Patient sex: M
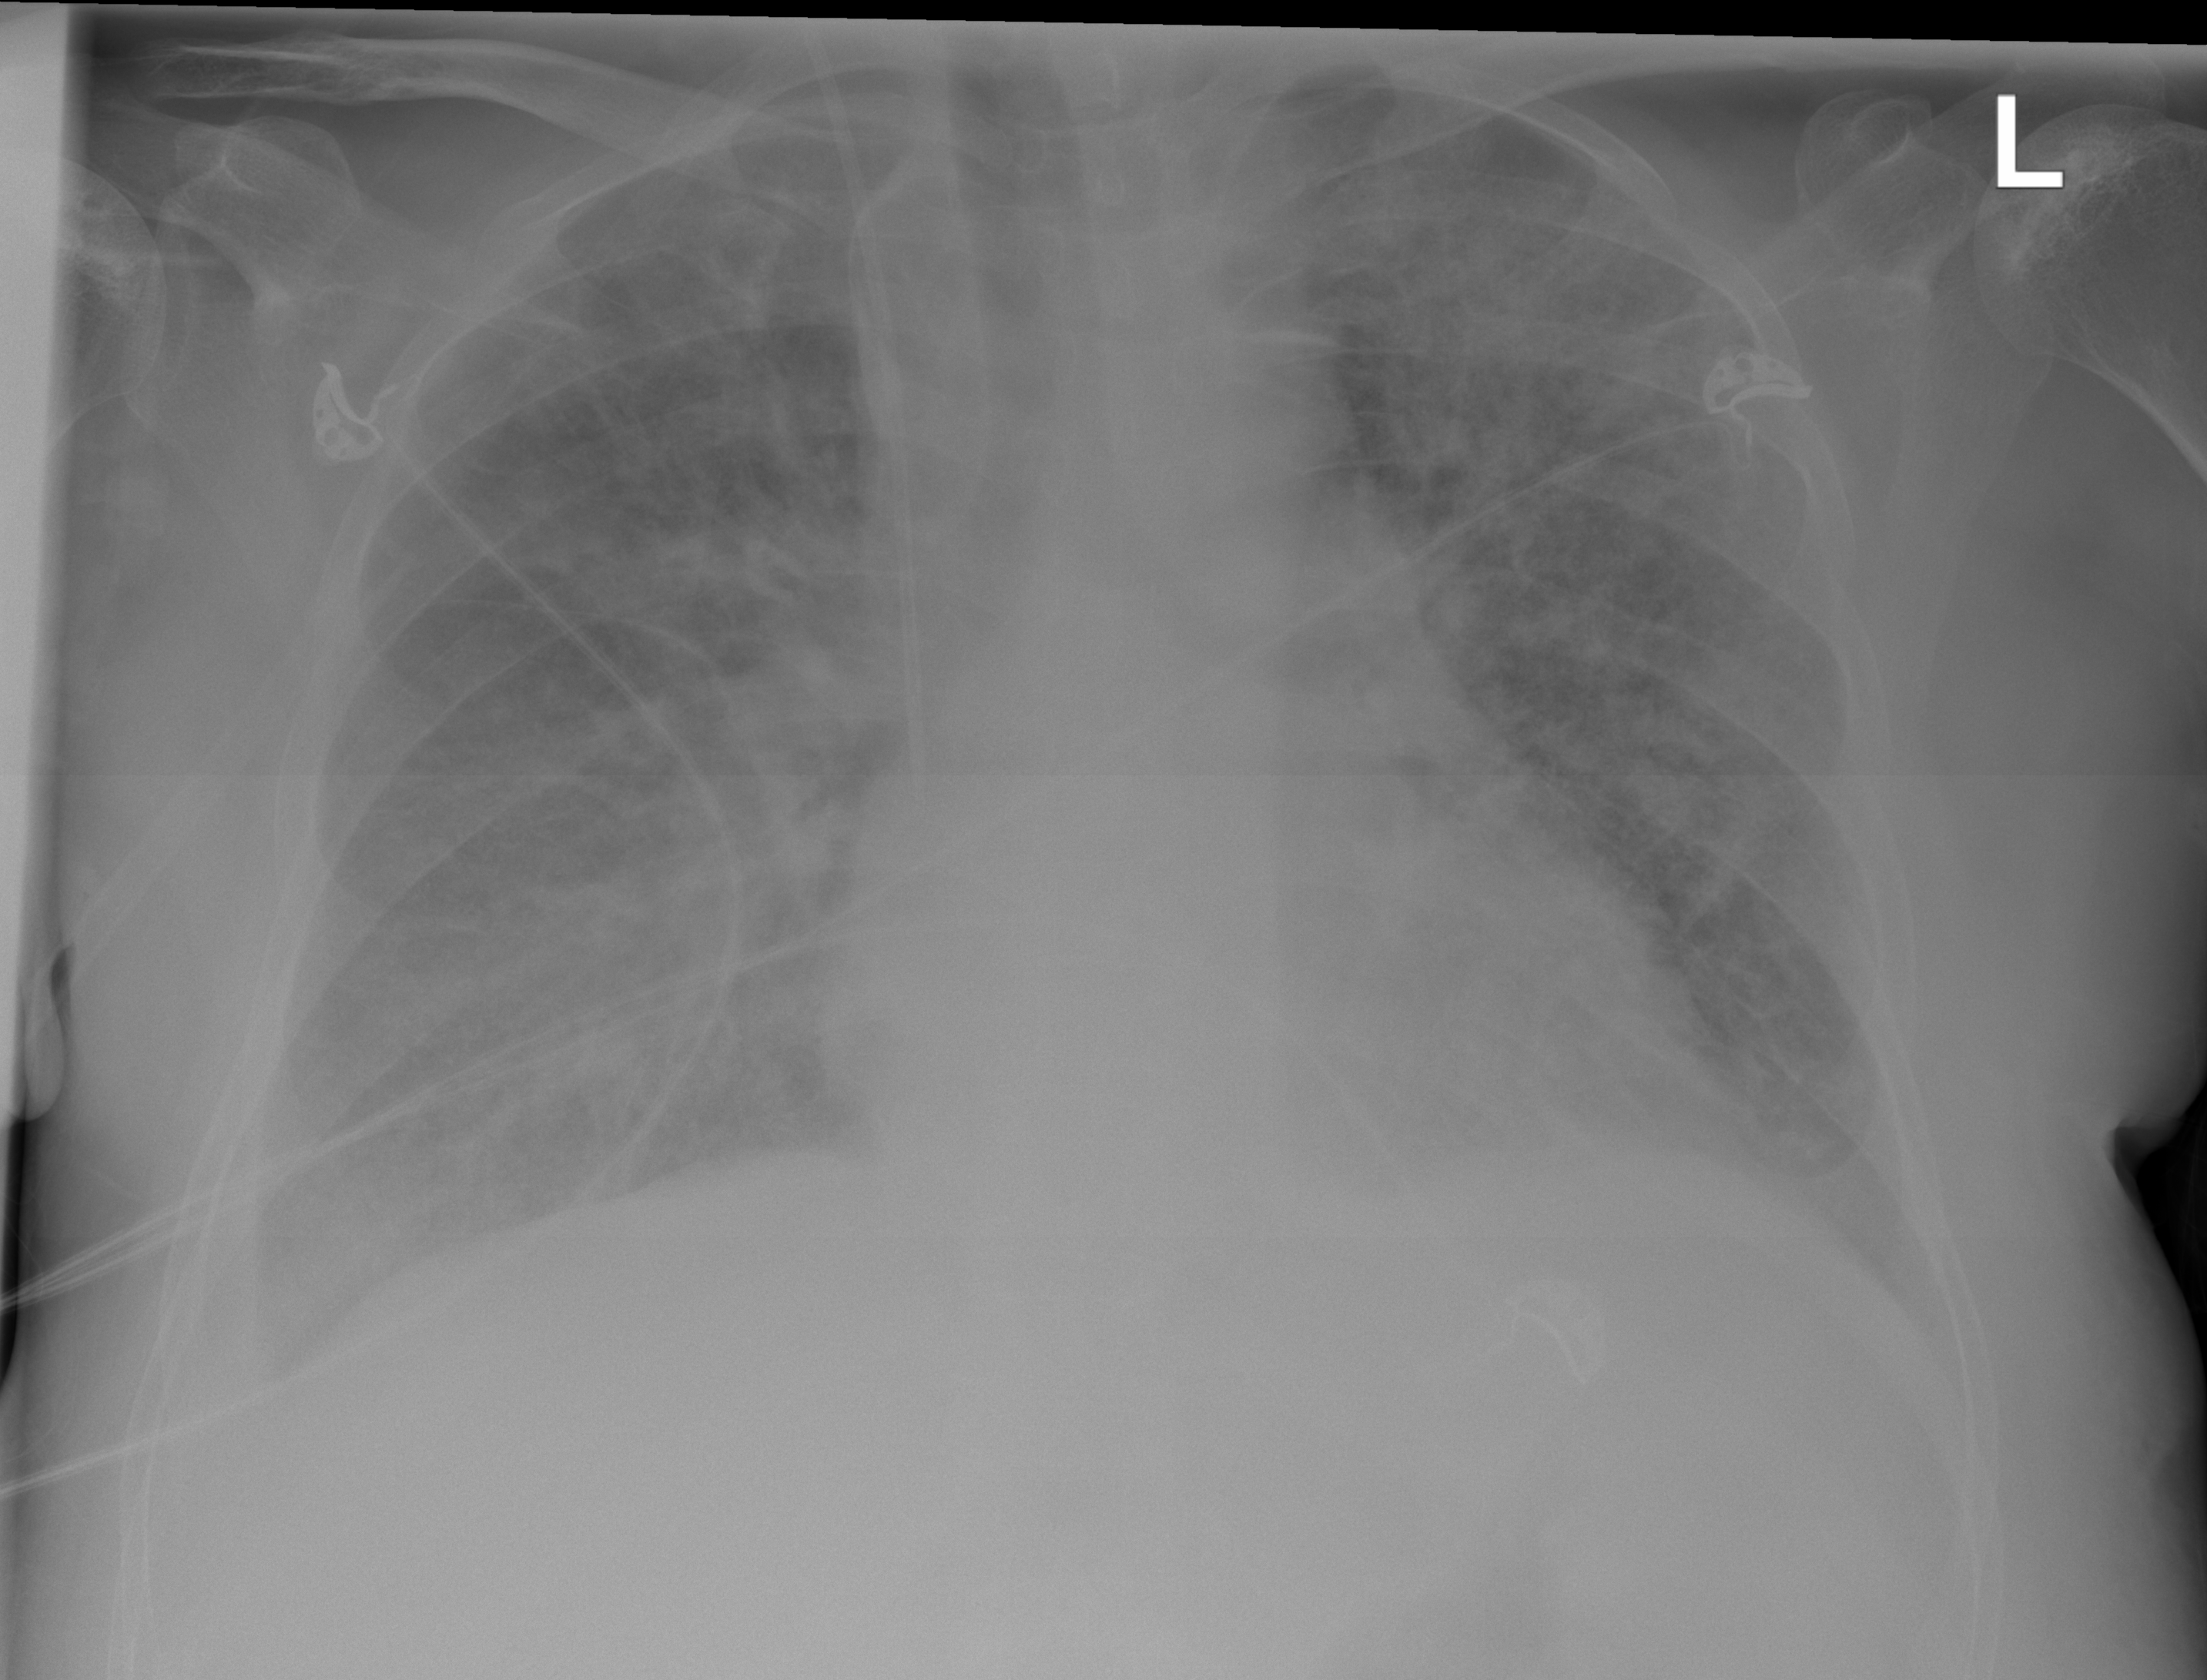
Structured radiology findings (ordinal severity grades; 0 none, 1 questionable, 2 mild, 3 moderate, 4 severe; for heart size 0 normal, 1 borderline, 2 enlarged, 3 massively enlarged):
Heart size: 1
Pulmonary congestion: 1
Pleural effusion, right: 2
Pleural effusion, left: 2
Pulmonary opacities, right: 3
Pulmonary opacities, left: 3
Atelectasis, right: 2
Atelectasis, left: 2